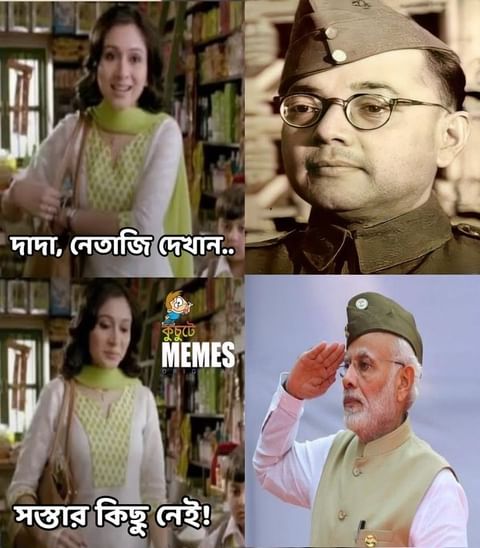
Text: দাদা; নেতাজি দেখান.... সস্তার কিছু নেই!
Label: Hate
Hate category: Political
Targeted group: Organization